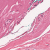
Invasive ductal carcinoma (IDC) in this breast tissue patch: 0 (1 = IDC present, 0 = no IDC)